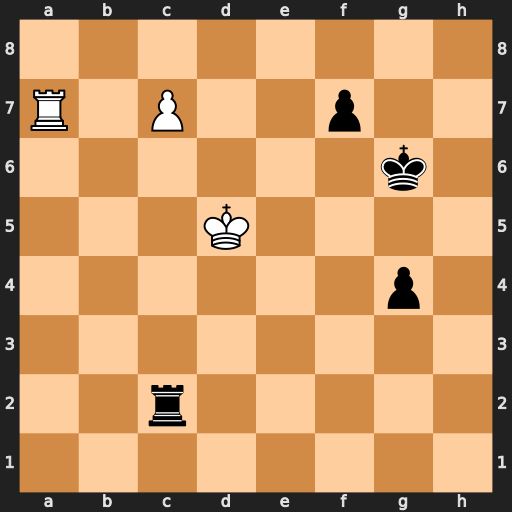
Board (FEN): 8/R1P2p2/6k1/3K4/6p1/8/2r5/8
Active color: w
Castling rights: -
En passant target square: -
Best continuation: Ra6+ Kg7 Rc6